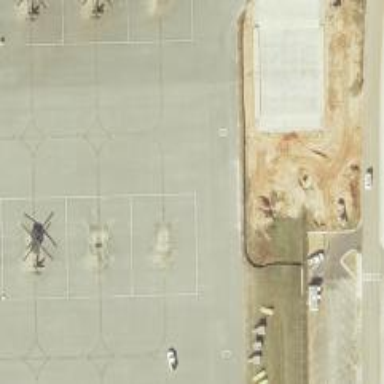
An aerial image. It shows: Asphalt taxiway at the airport.